Field crop: tomato
Growth stage: 1
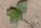
Species: solanum